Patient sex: M
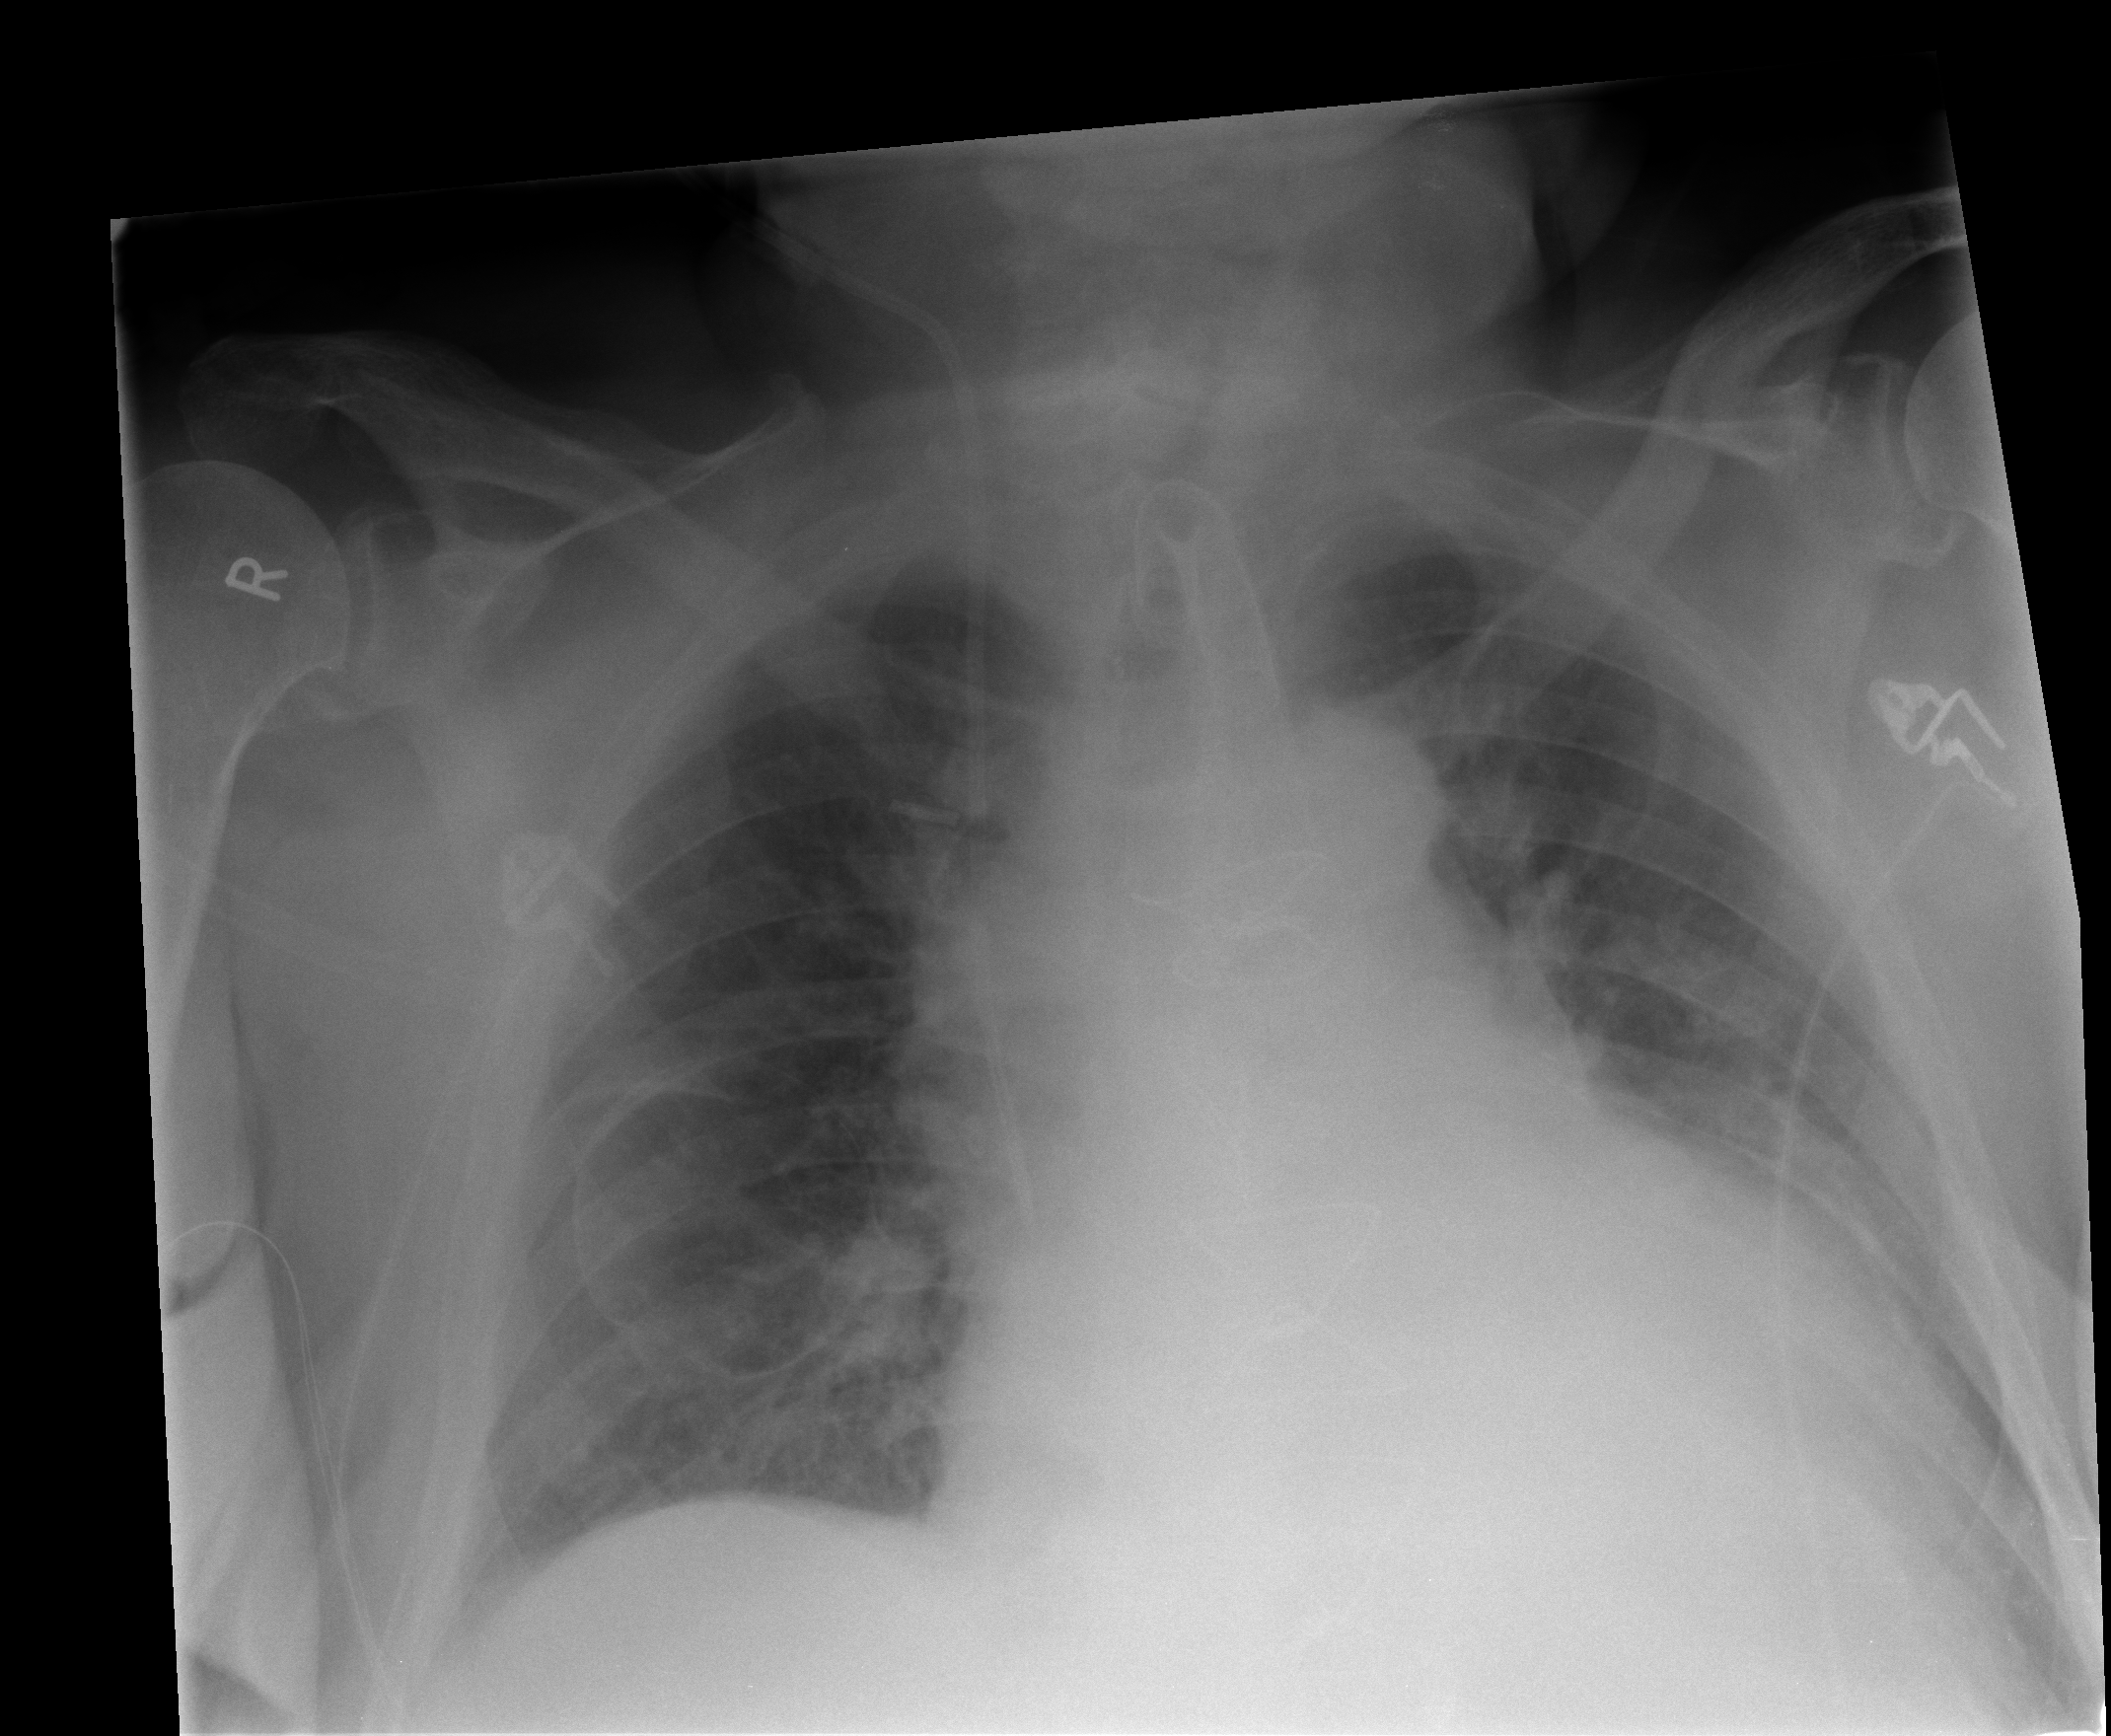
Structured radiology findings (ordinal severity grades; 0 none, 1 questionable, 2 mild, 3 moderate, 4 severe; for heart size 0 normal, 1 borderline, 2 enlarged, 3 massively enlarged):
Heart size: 2
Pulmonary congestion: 2
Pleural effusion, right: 0
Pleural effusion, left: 1
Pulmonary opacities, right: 0
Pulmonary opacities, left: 0
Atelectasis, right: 2
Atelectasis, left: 2